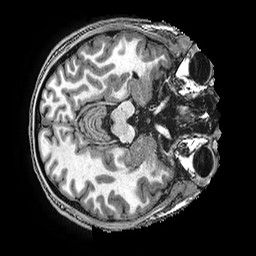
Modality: T1w
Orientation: axial
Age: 17
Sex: male
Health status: ill
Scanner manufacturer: ge
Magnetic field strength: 3 T
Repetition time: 0.0077 s
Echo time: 0.003436 s